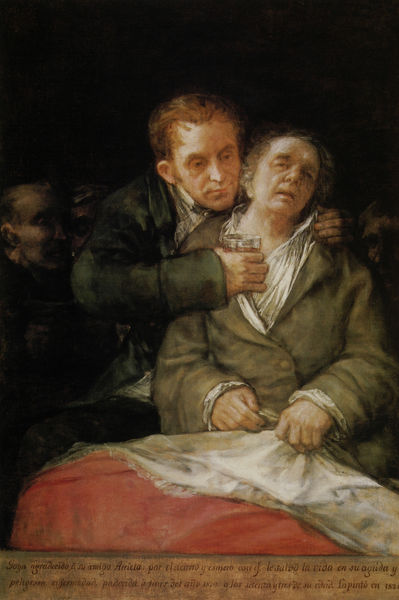
Titel: Goya Attended by Doctor Arrieta
Künstler: Francisco José Goya Lucientes
Standort: Minneapolis (Minnesota)
Institution: The Minneapolis Institute of Arts
Schlagwörter: dunkel, gemälde, hand, mann, schatten, wasser, weiß, frauen, gelb, grün, menschen, ocker, braun, finger, frau, getränk, glas, grau, hell, hintergrund, licht, männer, ohr, schwarz, szene, vordergrund, ölbild, rot, tuch, beige, malerei, rock, alt, gesichter, hemd, jacke, trinken, alte, arm, arme, augen, blass, falten, gesicht, halten, kragen, mensch, spitze, tod, tot, toter, bildnis, fünf, hände, portrait, dunkelheit, haare, mantel, decke, drei, familie, mutter, nachthemd, knopf, schulter, traurig, genre, kinder, schürze, schrift, umarmung, liegen, zuschauer, hellgrün, oliv, wein, zwei männer, festhalten, goya, bett, bettdecke, hausmantel, jacket, geschlossen, becher, vier, alter, greis, krank, spanisch, unterhemd, greifen, text, beschriftung, arzt, medizin, untersuchung, umschlag, besorgt, selbstportrait, rote haare, betttuch, sterben, kranker, elend, hilfe, krankheit, leiden, schmerz, versuchung, müde, schemen, oma, ohnmacht, sohn, bildunterschrift, mörder, helfen, fahl, schwach, sterbender, unruhig, unterkleid, pflege, sterbebett, trank, heilen, gift, verzehrt, patient, entdeckung, arznei, im bett, zwingen, abhören, notfall, schwächeanfall, erbschleicher, trosten, rote bettdecke, greisin#, verführer, gequälte gesichtsausdruck